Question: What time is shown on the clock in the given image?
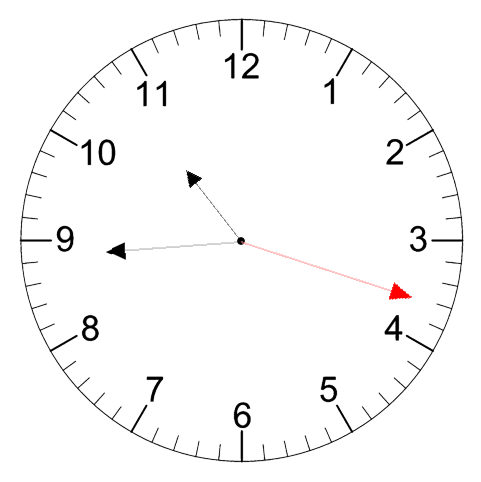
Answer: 10:44:18